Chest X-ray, AP view. Patient: 31 years old, sex F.
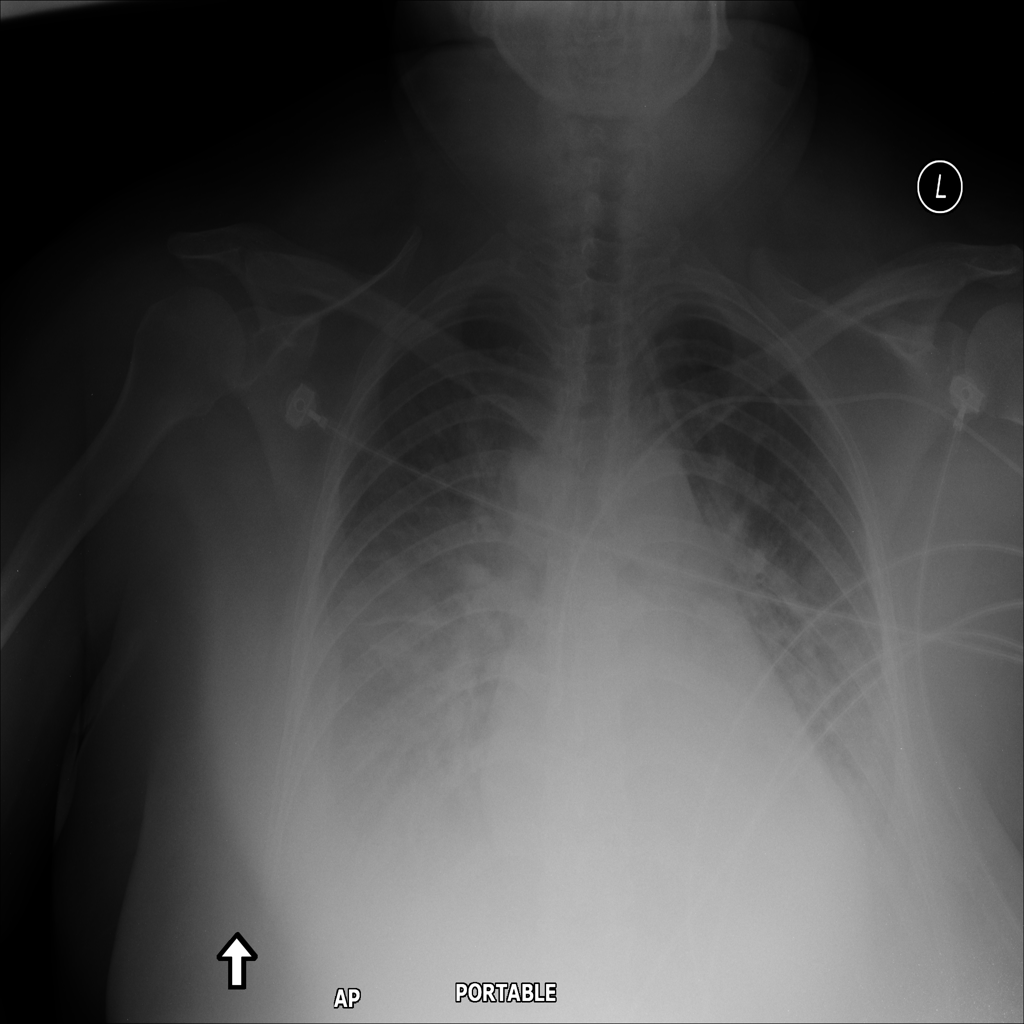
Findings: Edema, Effusion, Infiltration, Pneumonia